Interaction volume radius: 5 \u00c5
Interaction volume height: 25 \u00c5
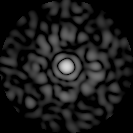
Disorder parameter: 0.8181